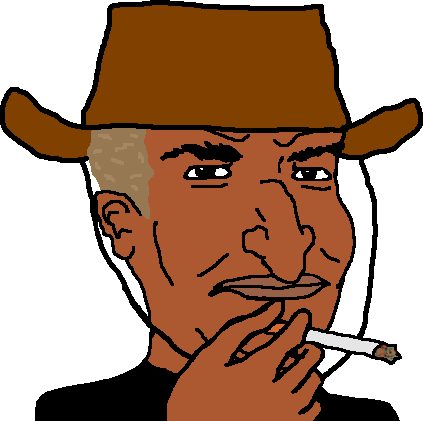
Label: 5_Bruce